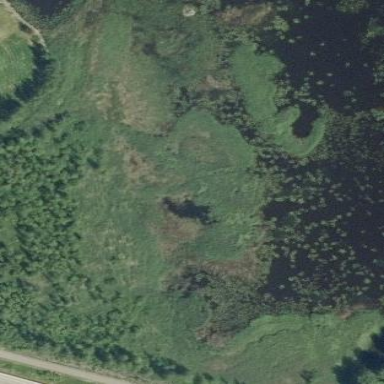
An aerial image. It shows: Reedbed wetland area.